Question: I want to animate the width of my button in my Mac App and at the same time have a background image and a foreground image. For that I'm using @kgn's awesome library BBlock (<URL>.
Problem is that the background image seems to get drawn behind each other, so when the button scales down, you can't even see the background image animation and it seems to be cut off.

This way of "animating" the width change works if I just use setImage, but then I don't get the benefits of having a background image.
I've made a custom button that scales the button incrementally (basically animates it). It changes the size of the button by one pixel each run and changes the image, background image and alternate background image by one pixel as well:
'''
- (void)scaleTestButtonUntilWidth:(int)width{
[NSTimer scheduledTimerRepeats:YES withTimeInterval:timeInterval andBlock:^{
if (self.width == width) {
return;
}
int newSize;
if (width > self.width) {
newSize = self.width += 1;
}else if (width < self.width){
newSize = self.width -= 1;
}
self.width = newSize;
[self setImage:self.image];
[self setAlternateBackgroundImage:[self alternateBGImage]];
[self setBackgroundImage:[self BGImage]];
}];
}
'''
The setBackgroundImage looks like this and the implementation for setAlternateBackgroundImage is the same:
'''
- (void)setBackgroundImage:(NSImage *)backgroundImage{
[self setImage:[self imageWithBackgroundImage:backgroundImage
andIcon:self.image]];
[self setButtonType:NSMomentaryChangeButton];
[self setBordered:NO];
}
'''
Which calls the method that actually draws the image:
'''
- (NSImage *)imageWithBackgroundImage:(NSImage *)background andIcon:(NSImage *)icon{
return [NSImage imageForSize:background.size withDrawingBlock:^{
NSRect bounds = NSZeroRect;
bounds.size = background.size;
NSRect iconRect = NSZeroRect;
iconRect.size = icon.size;
iconRect.origin.x = round(background.size.width*0.5f-iconRect.size.width*0.5f);
iconRect.origin.y = round(background.size.height*0.5f-iconRect.size.height*0.5f);
[background drawInRect:bounds fromRect:NSZeroRect operation:NSCompositeSourceOver fraction:1.0f];
[icon drawInRect:iconRect fromRect:NSZeroRect operation:NSCompositeSourceOver fraction:1.0f];
}];
}
'''
With the help of this method:
'''
+ (NSImage *)imageForSize:(NSSize)size withDrawingBlock:(void(^)())drawingBlock{
if(size.width <= 0 || size.width <= 0){
return nil;
}
NSImage *image = [[NSImage alloc] initWithSize:size];
[image lockFocus];
drawingBlock();
[image unlockFocus];
#if !__has_feature(objc_arc)
return [image autorelease];
#else
return image;
#endif
}
'''
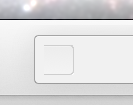
Answer: I wonder if you would be better off subclassing NSButton and overwriting 'drawRect'